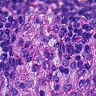
Metastatic tissue present: no